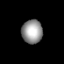
Tissue: prostate
Cell type: Endothelial cells
Senescence score: 0.6876
Nuclear area (px): 477
Mean DAPI intensity: 152.21